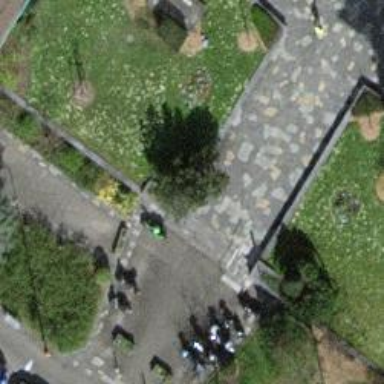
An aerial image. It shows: Footway made of paving stones.